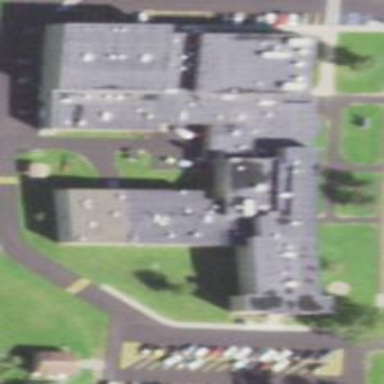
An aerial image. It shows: School building.